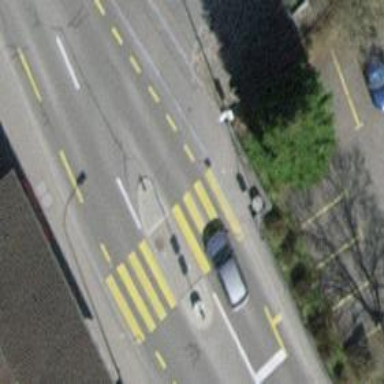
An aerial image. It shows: Primary road with asphalt surface and designated cycle lane.